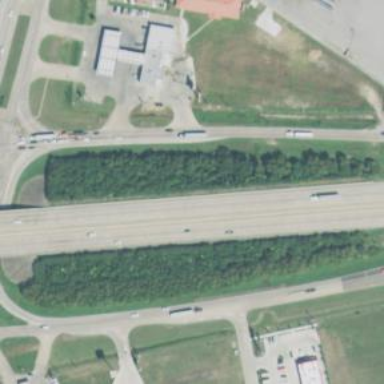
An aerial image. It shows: Secondary road with frontage road.